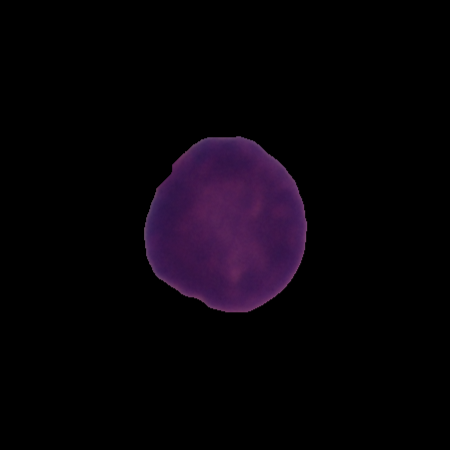
Label: healthy